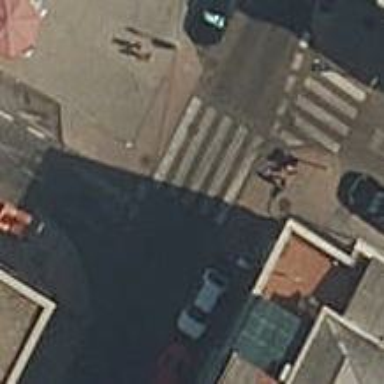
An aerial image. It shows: Uncontrolled zebra crossing on the road.